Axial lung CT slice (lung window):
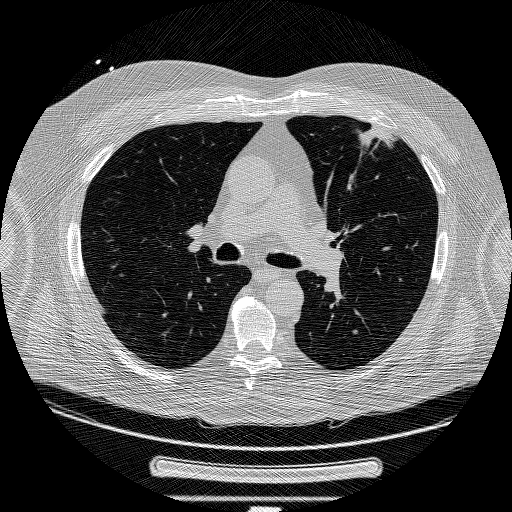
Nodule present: yes
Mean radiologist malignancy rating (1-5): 5